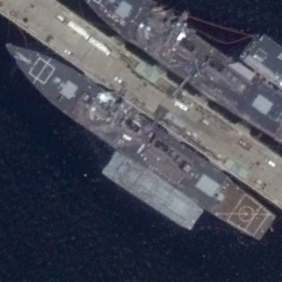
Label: destroyer